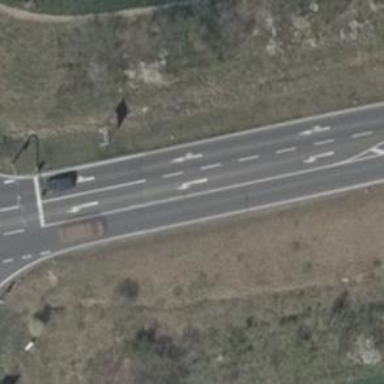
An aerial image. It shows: Primary highway.